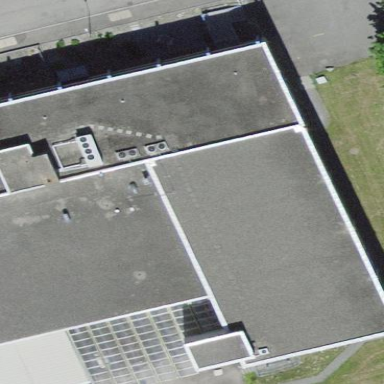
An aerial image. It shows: Industrial building.